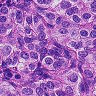
Metastatic tissue present: yes